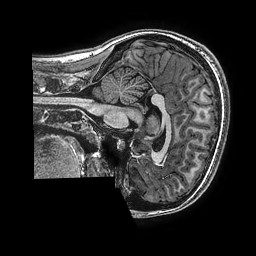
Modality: T1w
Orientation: sagittal
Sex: female
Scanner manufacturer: ge
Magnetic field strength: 3 T
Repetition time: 0.00766 s
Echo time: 0.003476 s